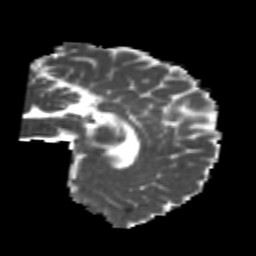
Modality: MD
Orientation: sagittal
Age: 20
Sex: female
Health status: healthy
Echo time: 0.074 s